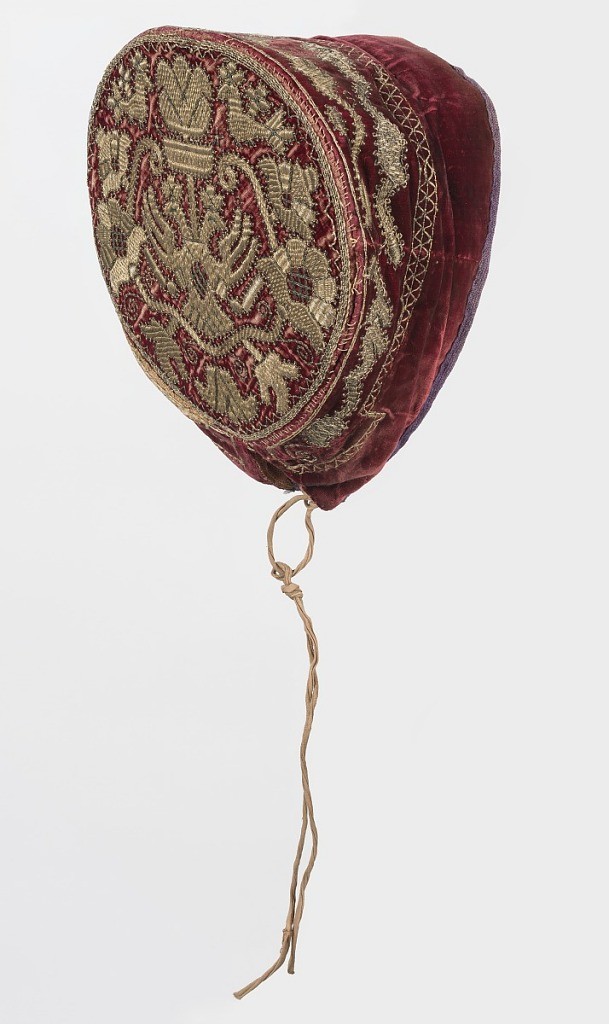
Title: Cap
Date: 18th–19th century
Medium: silk, linen, metallic thread Technique: embroidered
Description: Cap with metallic embroidery on red velvet with a symmetrical plant motif, confronted birds and a double-headed eagle in the center of the crown. Simple floral vine pattern on the brim. Brim very broad in the front and narrow in the back. Inside lined with printed linen, possibly from the first half of the eighteenth century, in a brown and blue floral pattern on a red ground.